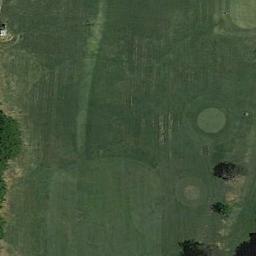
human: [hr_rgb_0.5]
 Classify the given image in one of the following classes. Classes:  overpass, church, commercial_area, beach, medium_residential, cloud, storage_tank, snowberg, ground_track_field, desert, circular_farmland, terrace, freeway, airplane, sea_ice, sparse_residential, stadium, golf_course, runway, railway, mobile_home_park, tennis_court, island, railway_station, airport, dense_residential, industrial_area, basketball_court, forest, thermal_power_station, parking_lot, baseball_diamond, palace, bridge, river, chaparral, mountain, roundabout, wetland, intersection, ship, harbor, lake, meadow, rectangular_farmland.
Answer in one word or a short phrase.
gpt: meadow